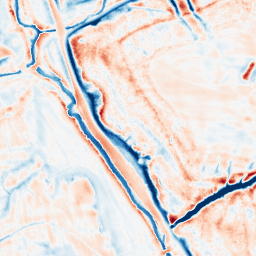
Category: edge_preserving
Decomposition family: bilateral
Decomposition parameters: d: 21
sigma_color: 50
sigma_space: 150
Upsampling method: sinc_blackman
Upsampling parameters: scale: 2
kernel_size: 8
Upsampling scale: 2